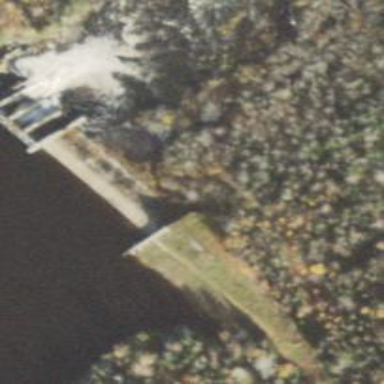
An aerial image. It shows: Dam across waterway.